Field crop: maize
Growth stage: 2
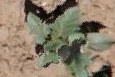
Species: datura